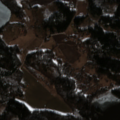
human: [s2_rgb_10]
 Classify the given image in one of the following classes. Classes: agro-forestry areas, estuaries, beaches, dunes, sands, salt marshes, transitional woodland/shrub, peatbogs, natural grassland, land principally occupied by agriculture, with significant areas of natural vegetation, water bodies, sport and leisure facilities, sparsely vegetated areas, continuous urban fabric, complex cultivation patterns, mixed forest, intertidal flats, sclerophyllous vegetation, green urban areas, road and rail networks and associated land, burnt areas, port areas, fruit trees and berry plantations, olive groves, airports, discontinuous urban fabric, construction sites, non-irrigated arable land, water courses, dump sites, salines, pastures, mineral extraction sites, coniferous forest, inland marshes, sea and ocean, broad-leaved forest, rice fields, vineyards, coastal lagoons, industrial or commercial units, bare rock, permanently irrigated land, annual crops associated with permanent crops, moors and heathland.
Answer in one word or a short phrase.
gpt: mineral extraction sites, land principally occupied by agriculture, with significant areas of natural vegetation, broad-leaved forest, mixed forest, water bodies